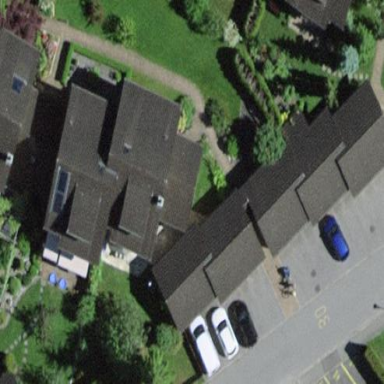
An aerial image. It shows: Group of garages.